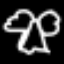
Label: angel